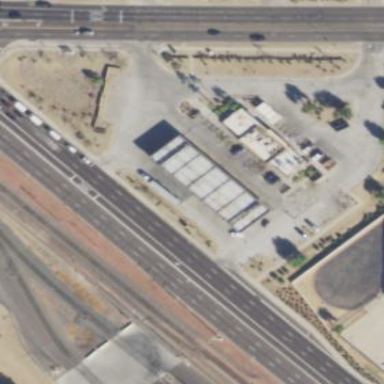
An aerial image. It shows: Fuel station.